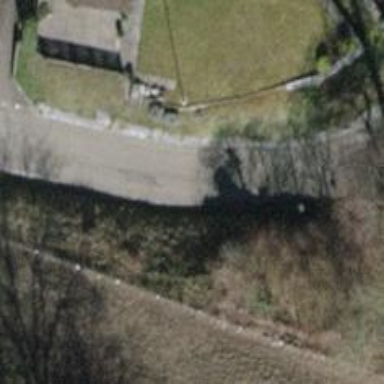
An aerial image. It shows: Paved residential road.